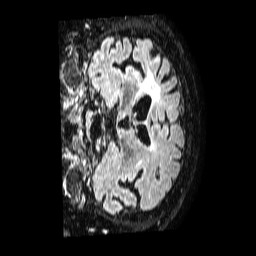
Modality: FLAIR
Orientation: coronal
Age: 61
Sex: male
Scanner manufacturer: philips
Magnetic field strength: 1.5 T
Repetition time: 4.8 s
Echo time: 0.3 s